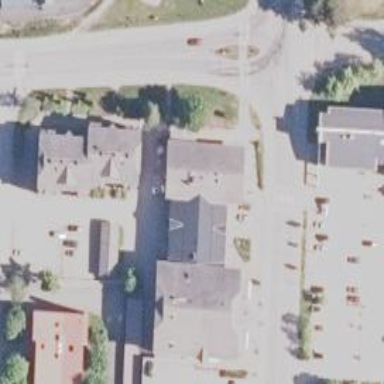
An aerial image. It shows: Pharmacy providing healthcare services.